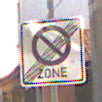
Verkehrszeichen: EndeEingeschraenktesHalteverbotZone
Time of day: Midday
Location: Outdoor (Urban)
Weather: Clear
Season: NotSpecified
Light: Natural